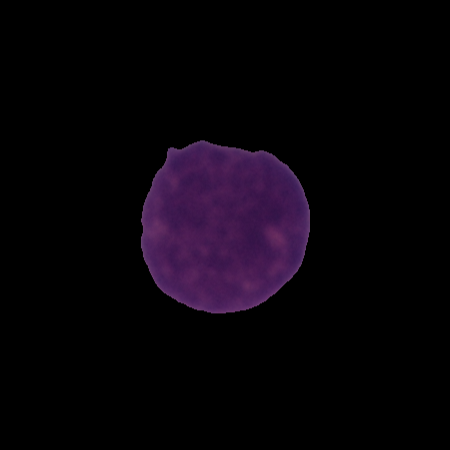
Label: cancer